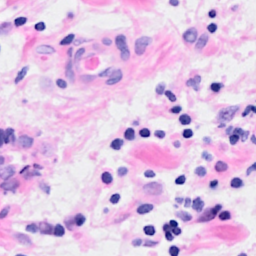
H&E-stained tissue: Breast